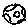
Label: moon